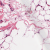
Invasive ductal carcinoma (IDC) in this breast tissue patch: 0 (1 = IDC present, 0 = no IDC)